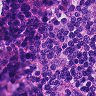
Metastatic tissue present: yes